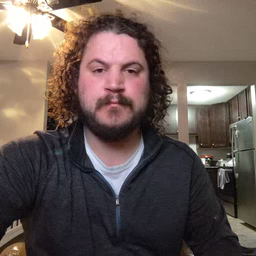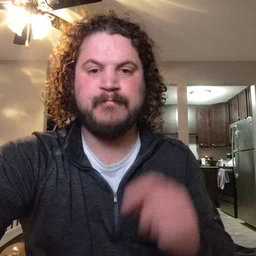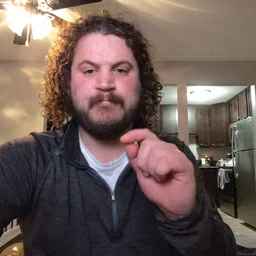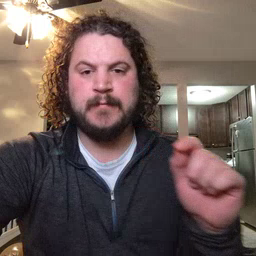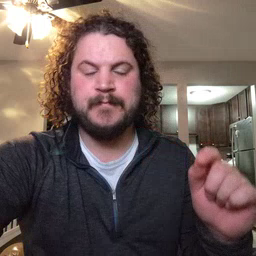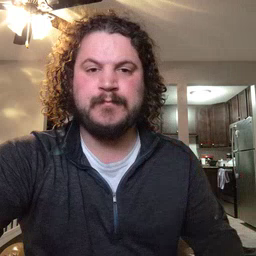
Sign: pen